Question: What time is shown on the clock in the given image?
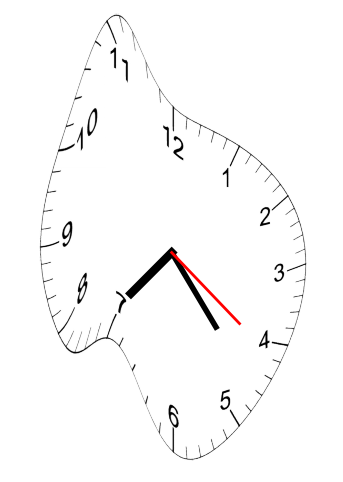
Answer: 07:23:21